Question: I am trying to perform a search query with particular tag names in bookmarks for a particular user with this query in eloquent:
> SELECT * FROM 'bookmarks_tags' WHERE tag_id in (SELECT id FROM 'tags'
WHERE name in ('new','please','work')) and bookmark_id in (SELECT id
from bookmarks where userid = 1)
I have the following models setup with relationships:
'''
class Tag extends Eloquent
{
public function bookmarks()
{
return $this
->belongsToMany('Bookmark','bookmarks_tags');
}
}
'''
'''
class Bookmark extends Eloquent {
.....
public function owner()
{
return $this->belongsTo('User','id');
}
public function tags()
{
return $this->belongsToMany('Tag','bookmarks_tags','bookmark_id','tag_id');
}
}
'''
'''
class User extends Eloquent implements UserInterface, RemindableInterface {
use UserTrait, RemindableTrait;
/**
* The database table used by the model.
*
* @var string
*/
protected $table = 'users';
.....
public function bookmarks()
{
return $this->hasMany('Bookmark','userid');
}
}
'''

I know that I can get bookmarks and tag id with following:
'''
$bookmarkIDs = Auth::user()->bookmarks()->get('id');
$tagsID = Tag::whereIn('name', $tags)->get('id');
'''
But I can't figure how to perform this query for bookmarks_tag.
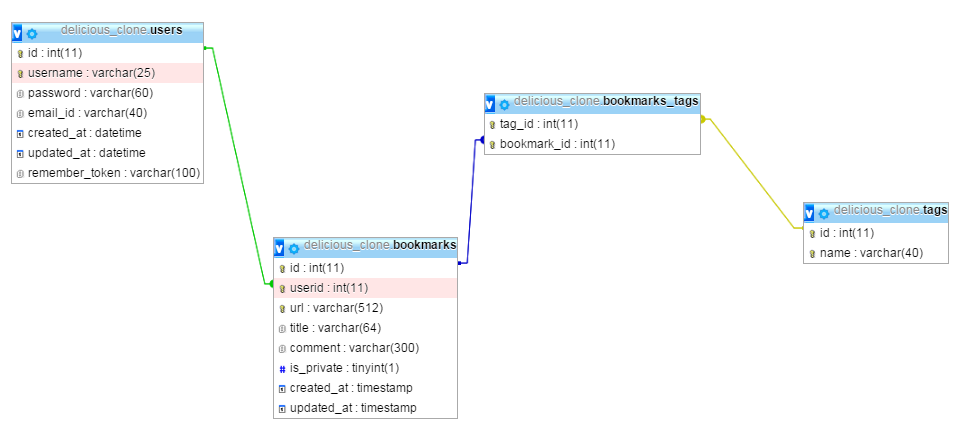
Answer: Not sure if I understood your requirements right but this will get you the bookmarks that belong to a user with the specific tags assigned:
'''
$tags = ['new', 'please', 'work'];
$bookmarks = Bookmark::whereHas('owner', function($q){
$q->where('users.id', 1);
})->whereHas('tags', function($q) use ($tags){
$q->whereIn('name', $tags);
})->get();
'''
---
Or alternatively (and actually a bit simpler)
'''
$bookmarks = Bookmark::whereHas('tags', function($q) use ($tags){
$q->whereIn('name', $tags);
})->where('userid', 1)->get();
'''